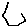
Label: hexagon